Field crop: tomato
Growth stage: 2
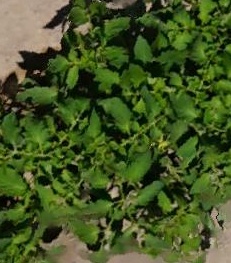
Species: tomato